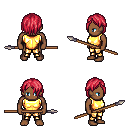
a pixel art fantasy rpg character, male body template, human, dark skin, gold chest armor, gold greaves, ruby red bangs hairstyle, spear, four views (front, back, left, right), 2x2 character sprite sheet, small pixel art, hard edges, no anti-aliasing